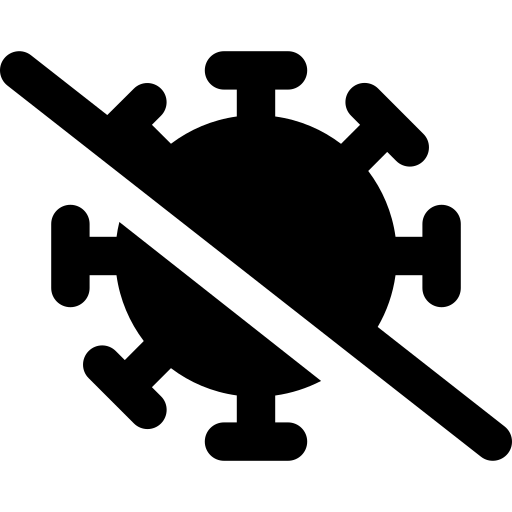
Tags: icon, FontAwesome, fa-icon, solid, virus, covid, slash